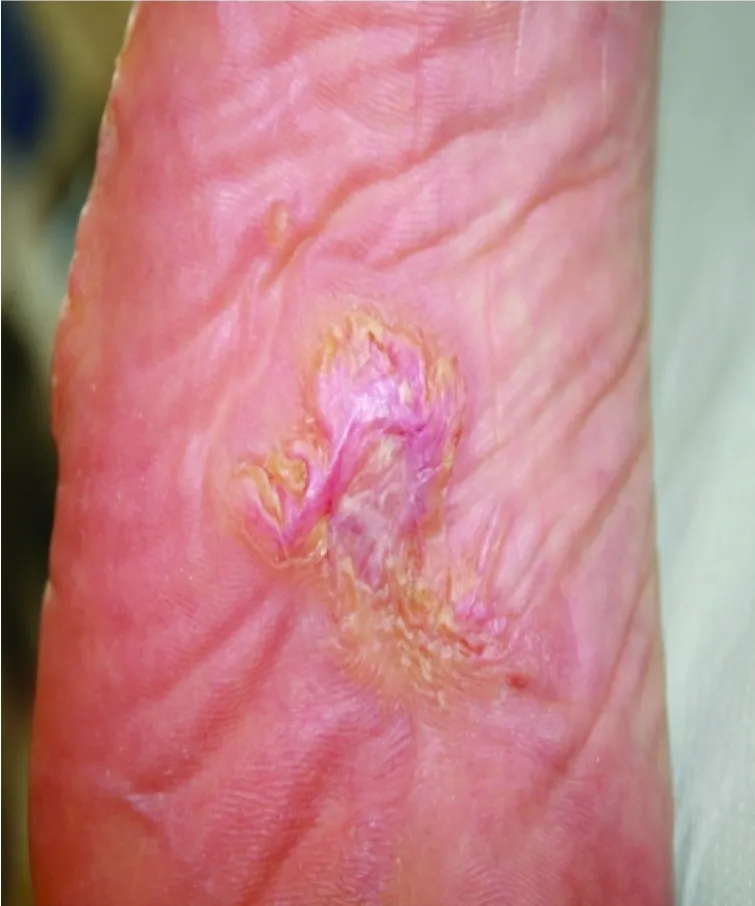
Proteus syndrome: Modestly developed connective tissue nevus of the left foot, previously misdiagnosed as a keloid.
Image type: medical_photograph (skin_photograph)